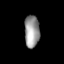
Tissue: lung
Cell type: T cells
Senescence score: 0.2297
Nuclear area (px): 475
Mean DAPI intensity: 151.669